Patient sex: F
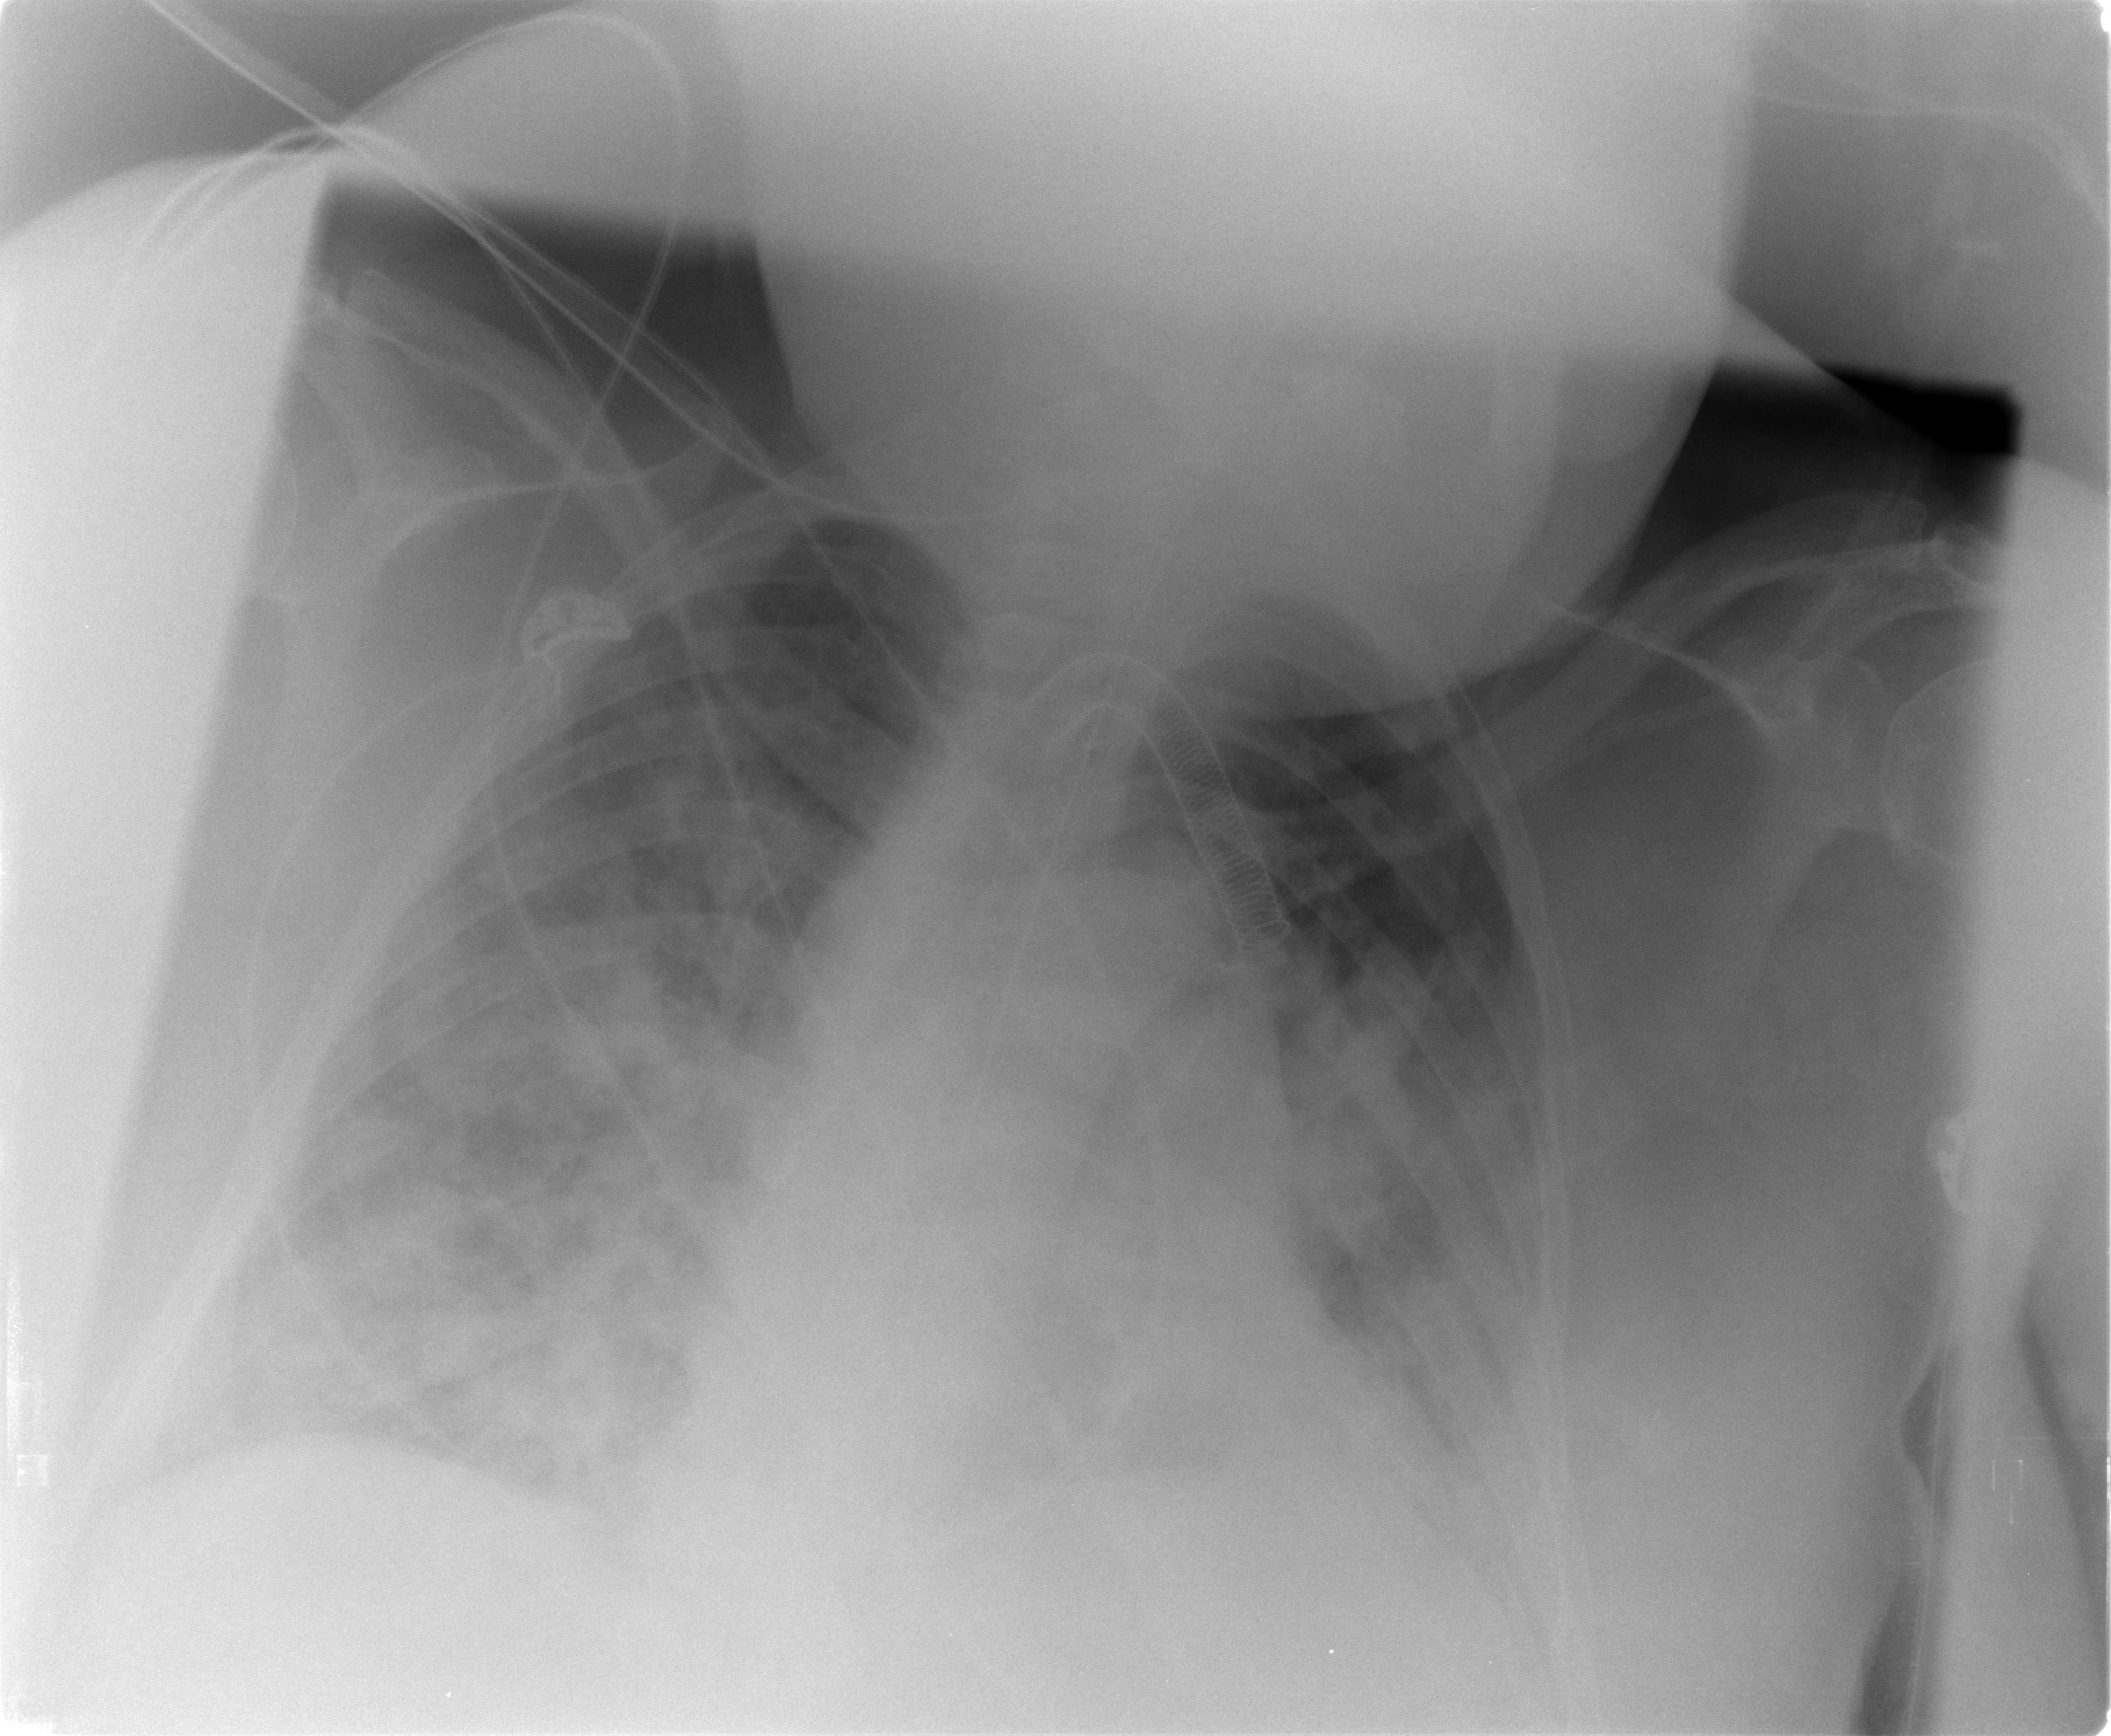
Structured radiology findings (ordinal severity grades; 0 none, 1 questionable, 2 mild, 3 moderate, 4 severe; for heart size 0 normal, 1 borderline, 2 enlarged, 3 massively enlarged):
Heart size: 2
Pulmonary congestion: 2
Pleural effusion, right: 1
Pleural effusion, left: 1
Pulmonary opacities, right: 3
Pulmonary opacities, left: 3
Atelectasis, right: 3
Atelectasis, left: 2